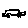
Label: car